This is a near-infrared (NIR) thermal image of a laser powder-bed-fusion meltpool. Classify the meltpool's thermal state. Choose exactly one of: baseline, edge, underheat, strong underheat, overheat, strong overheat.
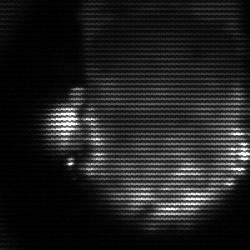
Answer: baseline